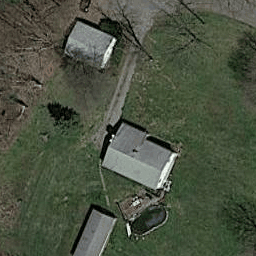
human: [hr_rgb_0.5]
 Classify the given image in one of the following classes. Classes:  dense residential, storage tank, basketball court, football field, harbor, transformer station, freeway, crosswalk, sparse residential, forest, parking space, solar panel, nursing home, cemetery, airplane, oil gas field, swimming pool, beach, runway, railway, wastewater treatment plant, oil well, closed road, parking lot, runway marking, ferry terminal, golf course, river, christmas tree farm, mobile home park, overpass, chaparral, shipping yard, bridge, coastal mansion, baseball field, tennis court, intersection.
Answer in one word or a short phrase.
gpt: sparse residential